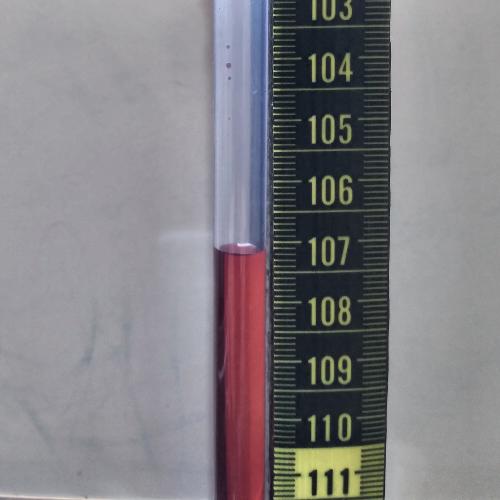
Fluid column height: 107.2 cm